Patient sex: M
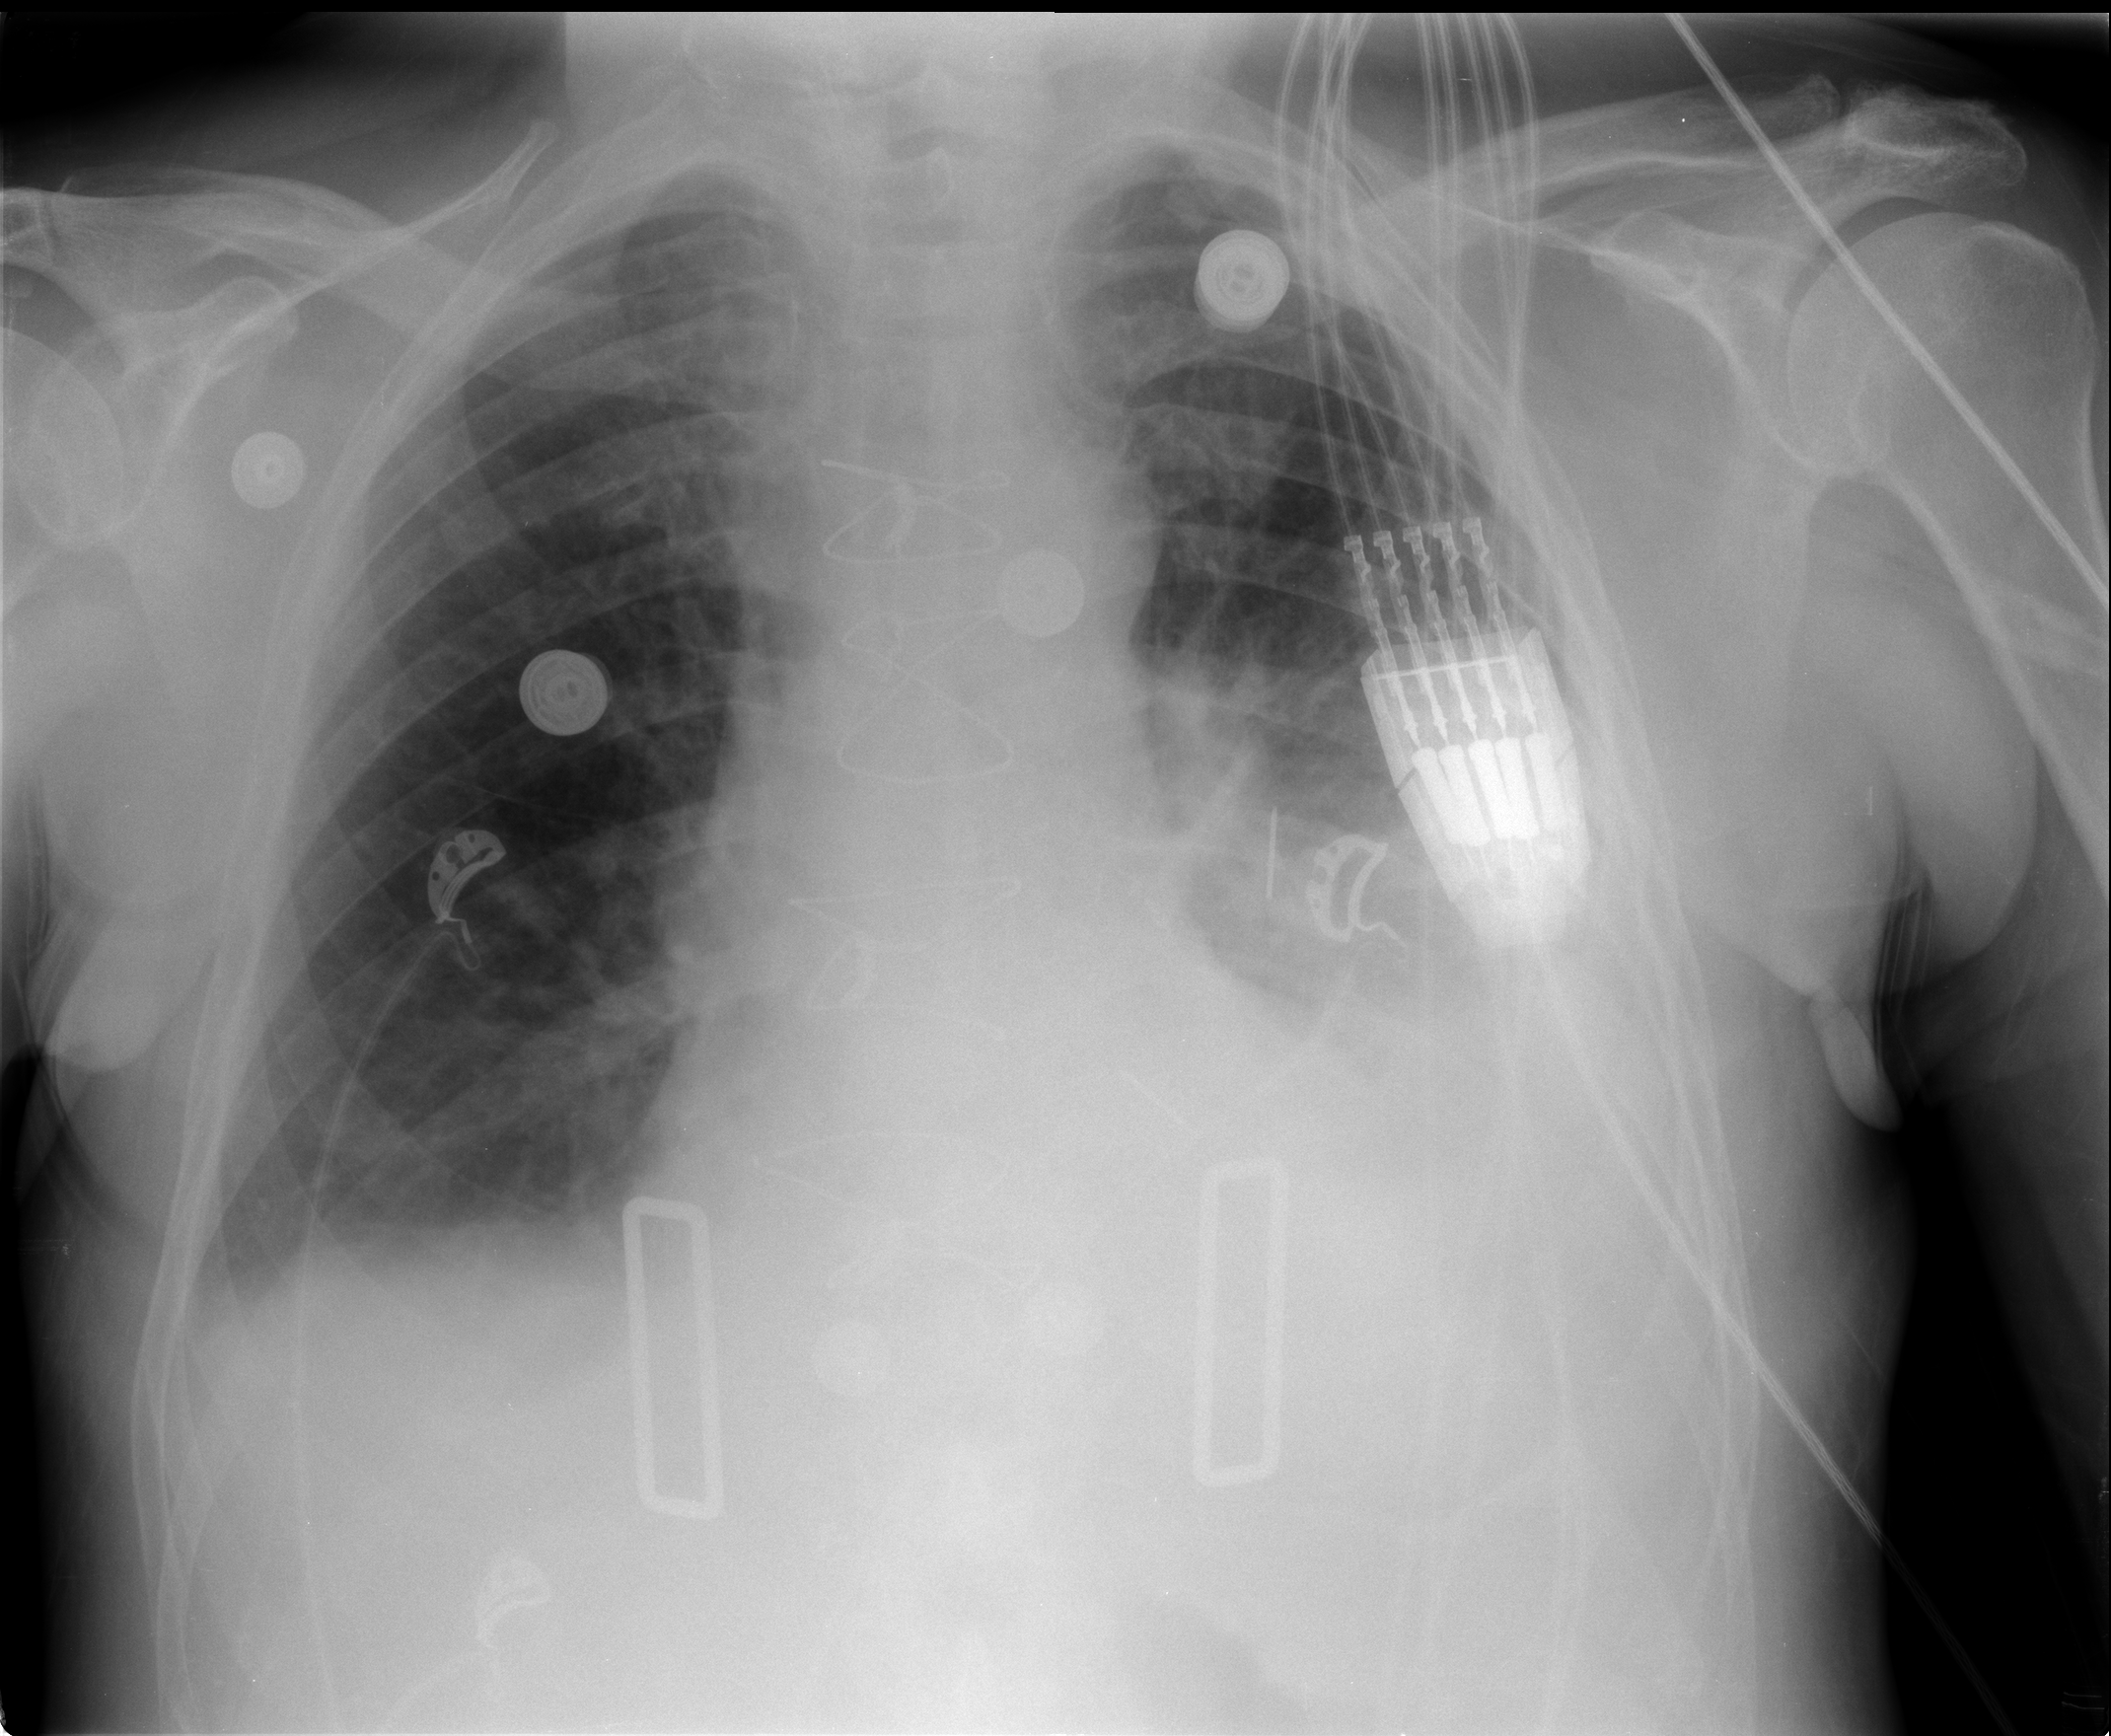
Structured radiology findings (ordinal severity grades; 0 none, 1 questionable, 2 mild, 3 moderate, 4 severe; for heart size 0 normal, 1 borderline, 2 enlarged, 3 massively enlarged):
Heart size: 2
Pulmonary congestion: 0
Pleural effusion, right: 2
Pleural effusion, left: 3
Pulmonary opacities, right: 0
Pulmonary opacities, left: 0
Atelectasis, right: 2
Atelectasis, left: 2